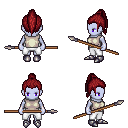
a pixel art fantasy rpg character, female body template, dark elf, purple skin, white sleeveless shirt, white pants, brunette long topknot hairstyle, metal boots, spear, four views (front, back, left, right), 2x2 character sprite sheet, small pixel art, hard edges, no anti-aliasing